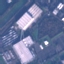
Land use / land cover: Industrial